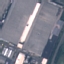
Land use / land cover class: Industrial